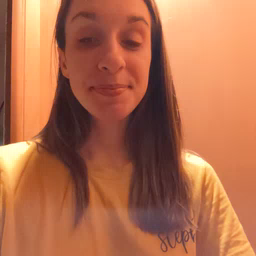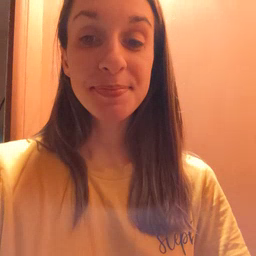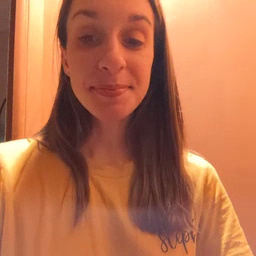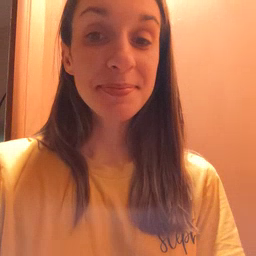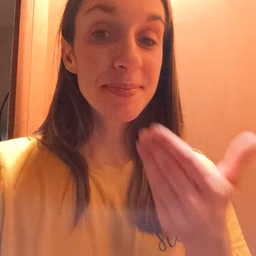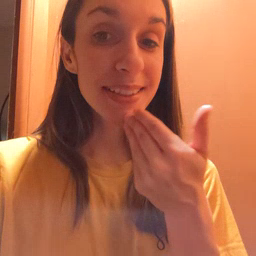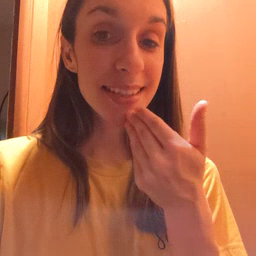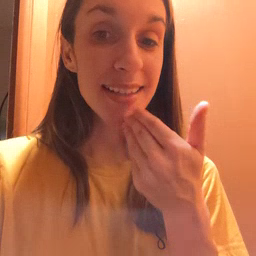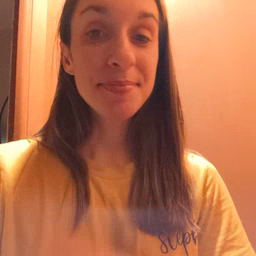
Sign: pizza